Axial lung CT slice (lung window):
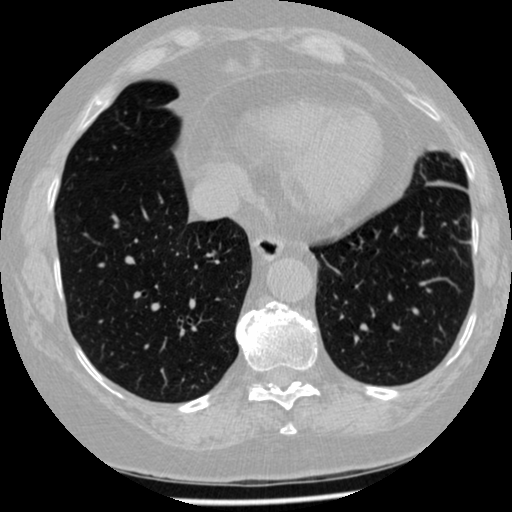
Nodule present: no